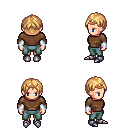
a pixel art fantasy rpg character, female body template, human, light skin, brown long-sleeve shirt, teal pants, light blonde parted hairstyle, bronze tiara, white cloth bracers, metal boots, four views (front, back, left, right), 2x2 character sprite sheet, small pixel art, hard edges, no anti-aliasing